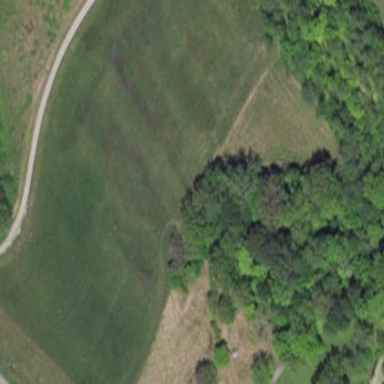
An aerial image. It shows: Driving range for golf on grass.